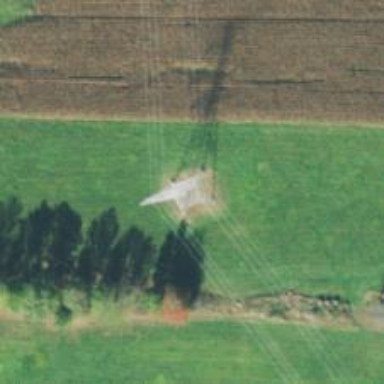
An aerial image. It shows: Lattice structure tower used for power distribution.